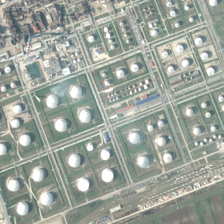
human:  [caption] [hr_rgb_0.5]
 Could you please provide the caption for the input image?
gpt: many white storage tanks in different sizes are in some orderly green meadows .

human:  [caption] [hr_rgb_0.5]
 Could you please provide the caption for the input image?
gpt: many white storage tanks in different sizes are in some orderly green meadows .

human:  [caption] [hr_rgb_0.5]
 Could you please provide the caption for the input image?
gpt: many white storage tanks in different sizes are in some orderly green meadows .

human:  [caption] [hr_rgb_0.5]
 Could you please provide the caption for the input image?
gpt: many white storage tanks in different sizes are in some orderly green meadows .

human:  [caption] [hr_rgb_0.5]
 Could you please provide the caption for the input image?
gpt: many white storage tanks in different sizes are in some orderly green meadows .